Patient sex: M
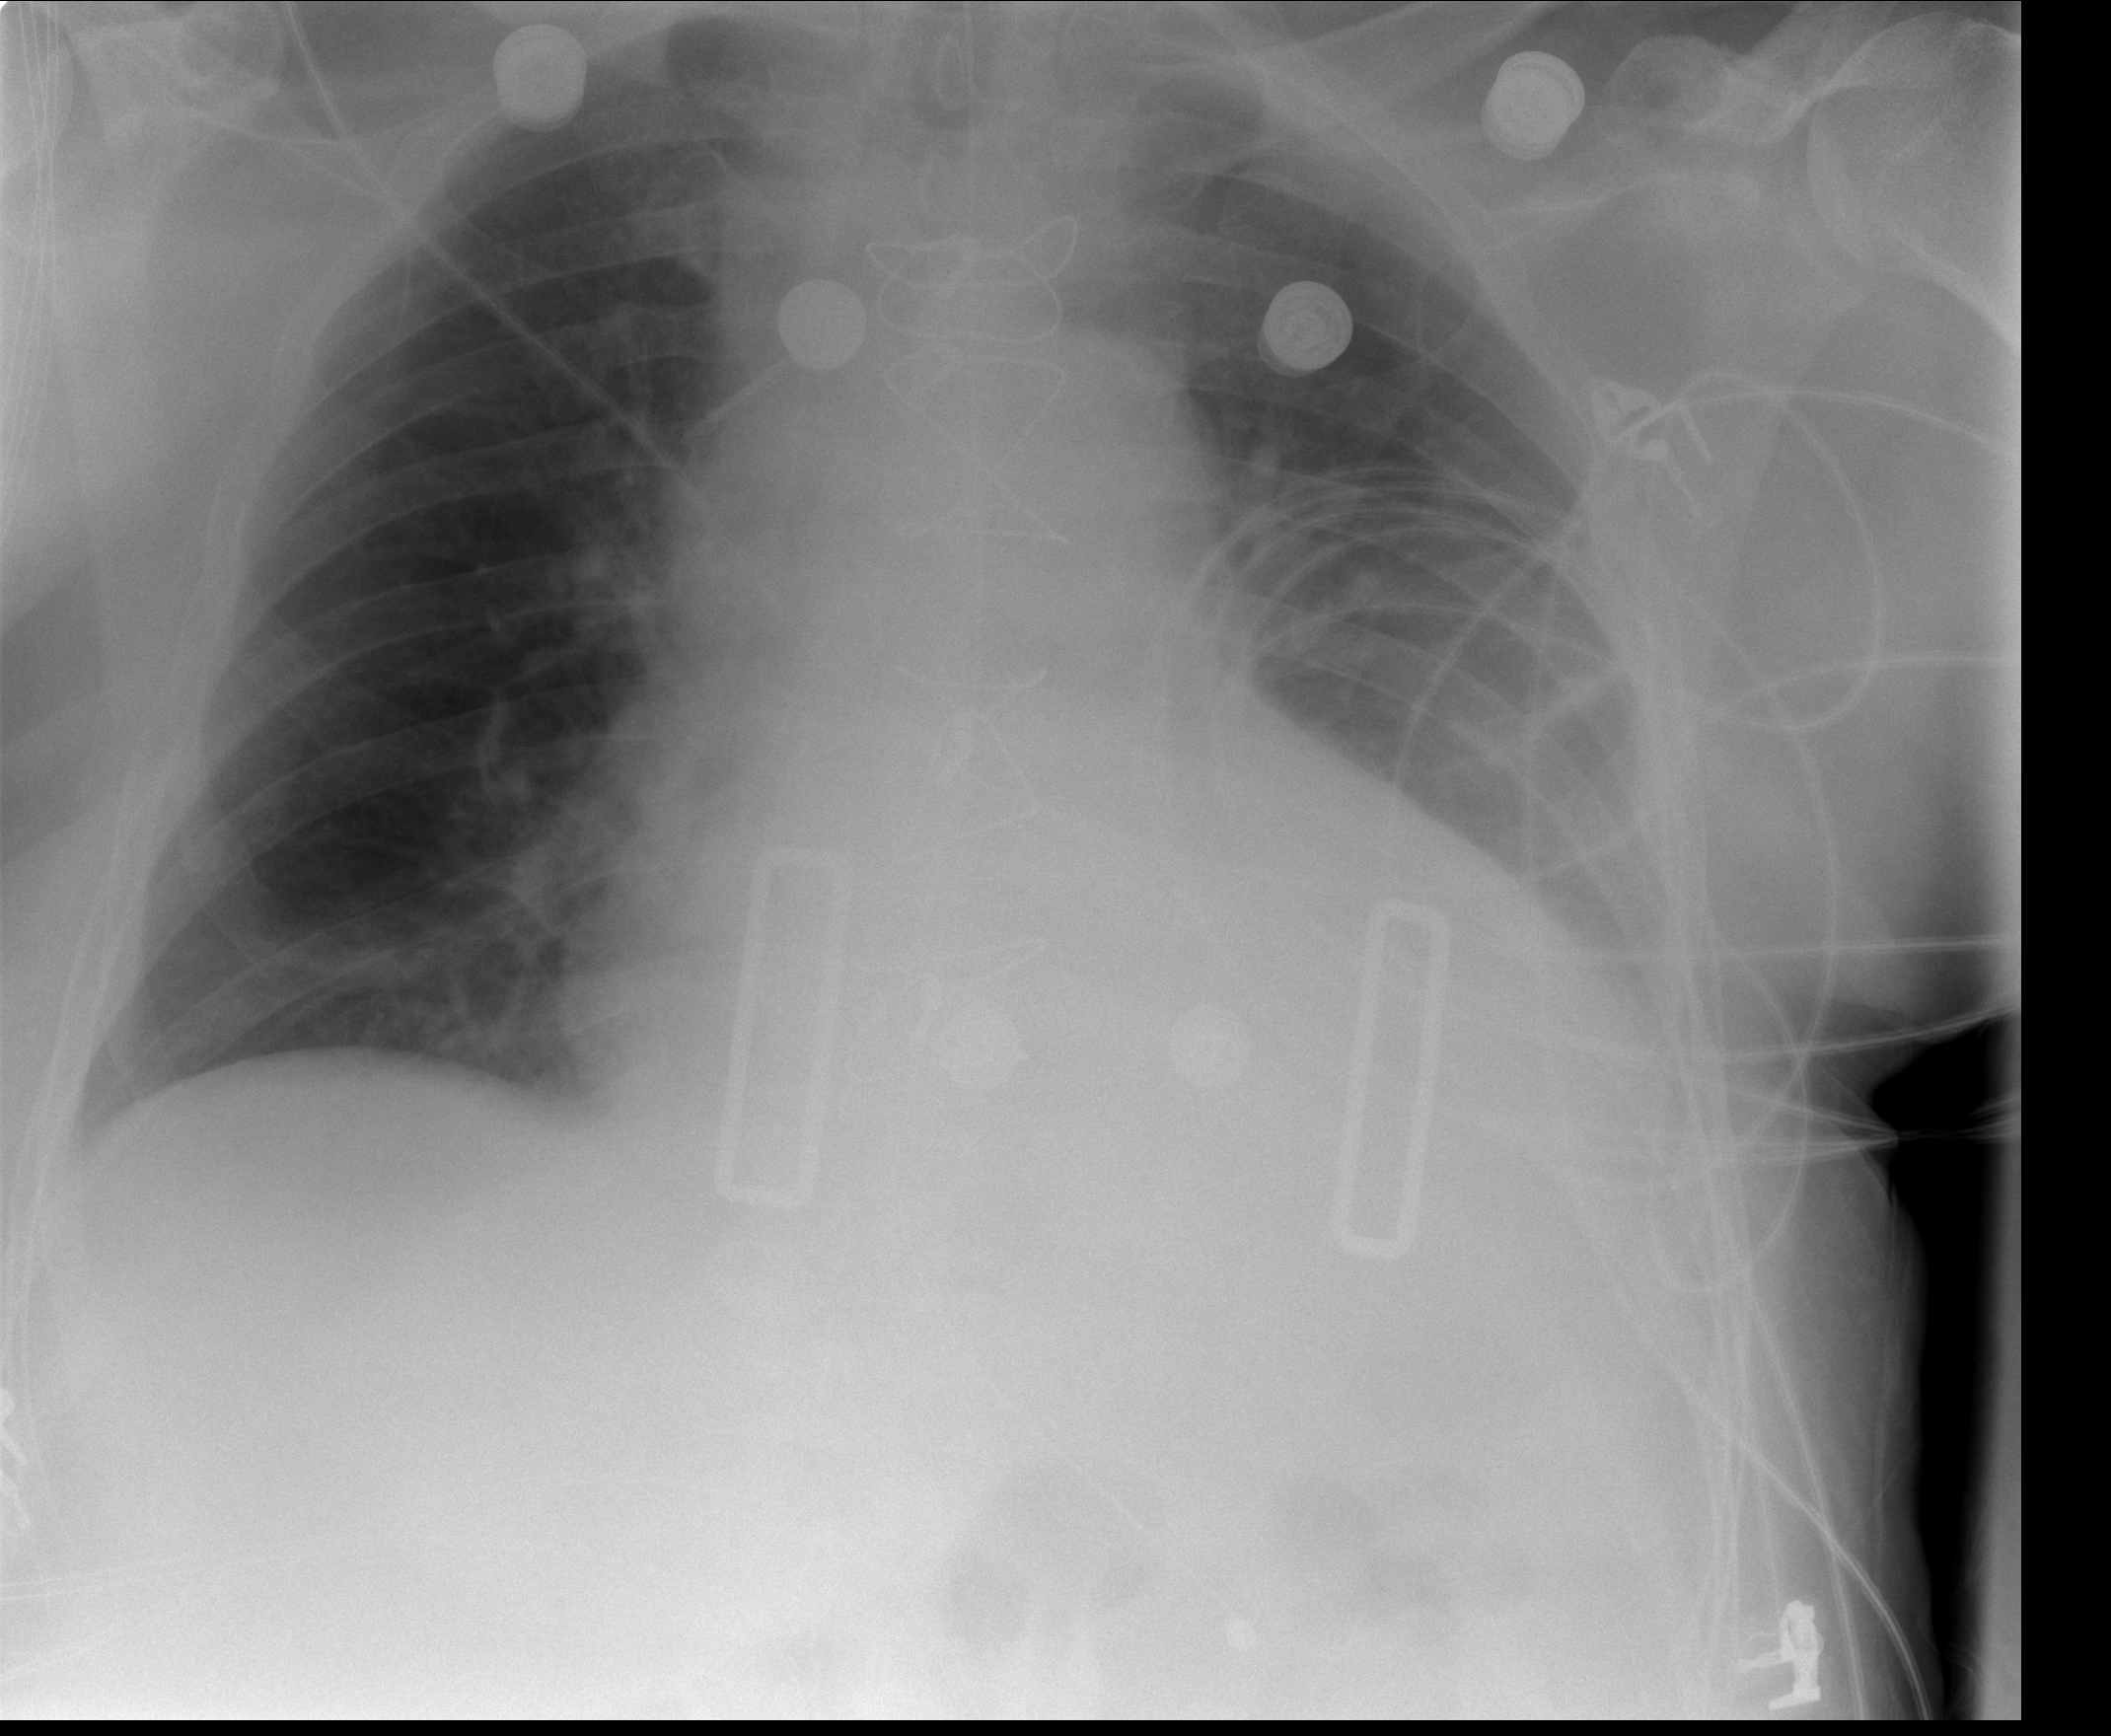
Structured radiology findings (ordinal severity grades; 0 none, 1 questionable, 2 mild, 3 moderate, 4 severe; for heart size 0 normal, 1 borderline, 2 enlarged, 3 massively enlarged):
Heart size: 2
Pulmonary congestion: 2
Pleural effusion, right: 0
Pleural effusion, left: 2
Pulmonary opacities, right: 0
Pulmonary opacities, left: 0
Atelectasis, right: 0
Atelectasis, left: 2